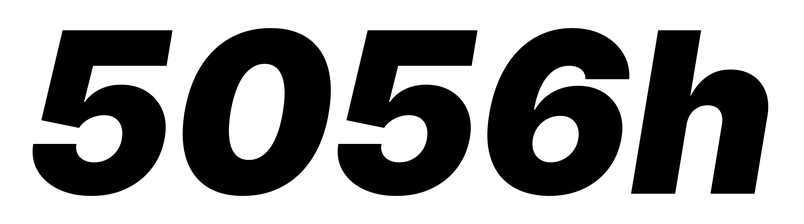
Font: Inter-Italic_Black_Italic